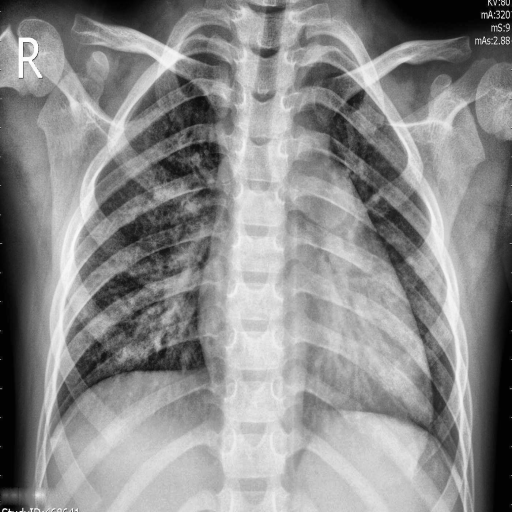
Finding: PNEUMONIA